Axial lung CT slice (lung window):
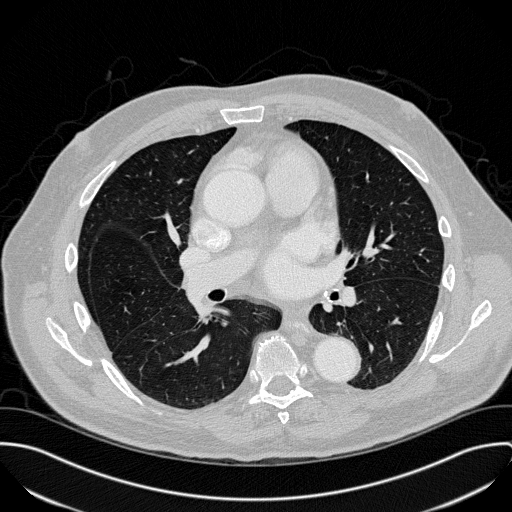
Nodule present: no